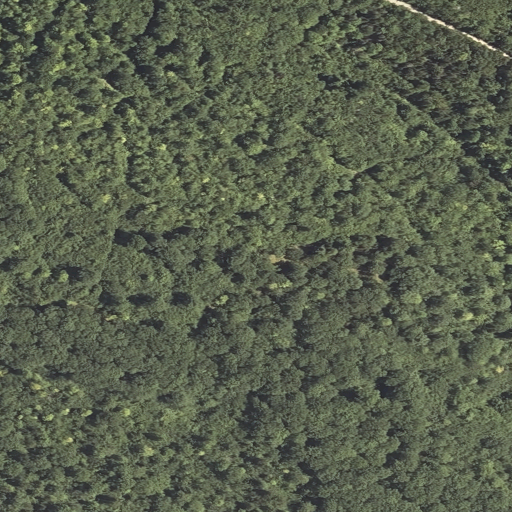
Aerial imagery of mountain in Maine named Cave Hill containing deciduous forest, mixed forest, and pasture